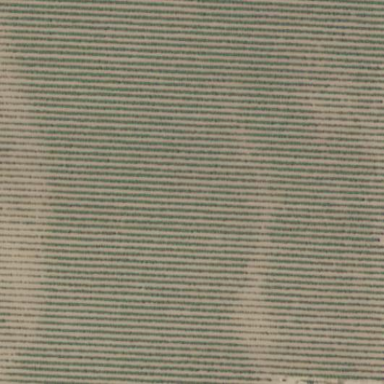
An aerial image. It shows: Beautiful vineyard in the countryside.